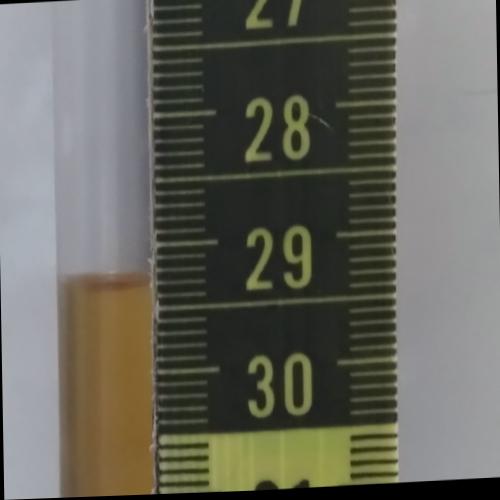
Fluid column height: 29.3 cm